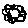
Label: flower